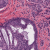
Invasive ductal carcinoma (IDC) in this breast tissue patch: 1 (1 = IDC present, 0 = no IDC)